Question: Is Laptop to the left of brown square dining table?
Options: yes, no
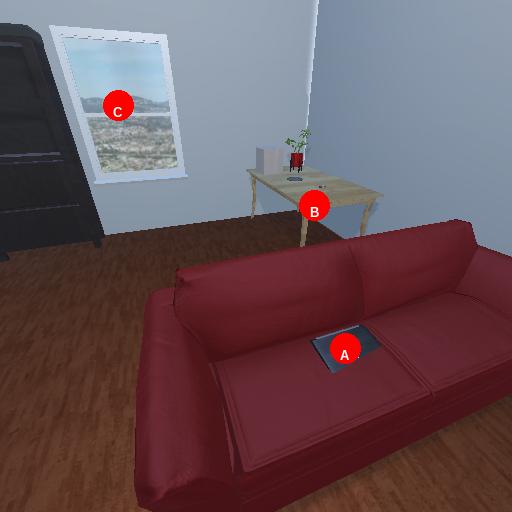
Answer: yes